Interaction volume radius: 10 \u00c5
Interaction volume height: 10 \u00c5
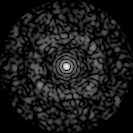
Disorder parameter: 0.8254